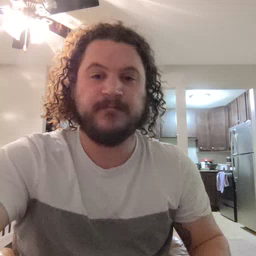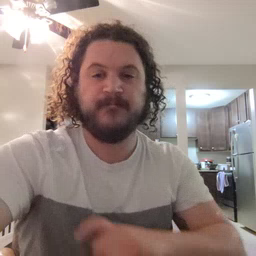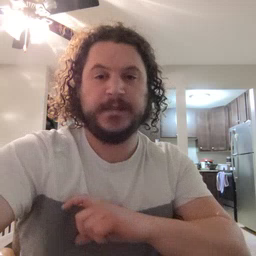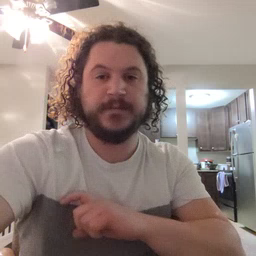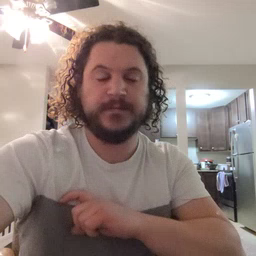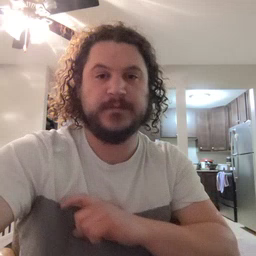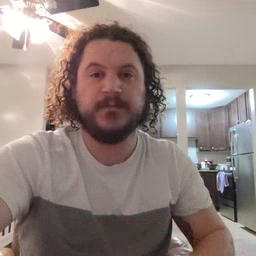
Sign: police